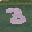
Label: 3